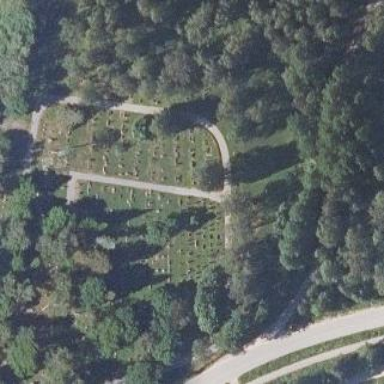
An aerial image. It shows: Cemetery.